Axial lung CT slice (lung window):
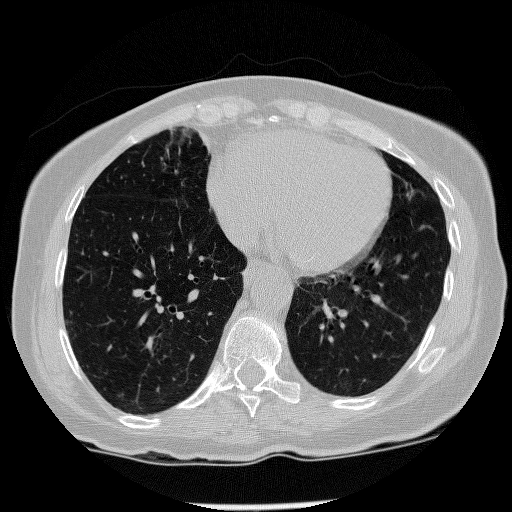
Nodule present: no